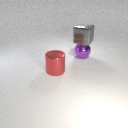
large purple metal sphere below large gray metal cube